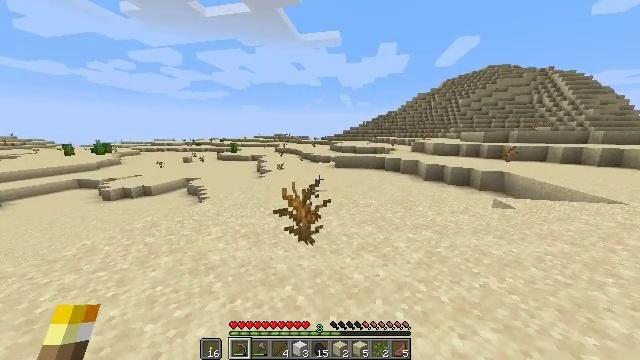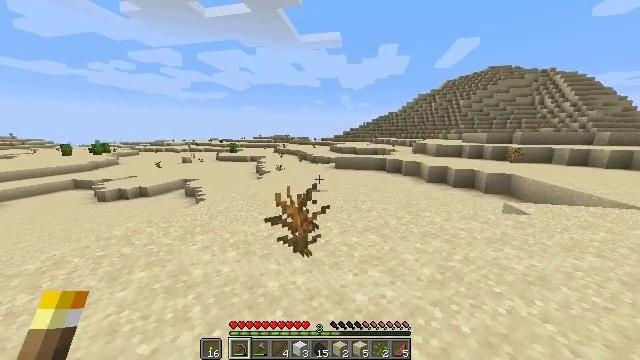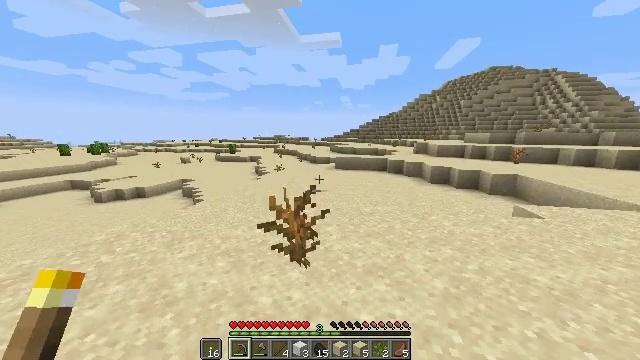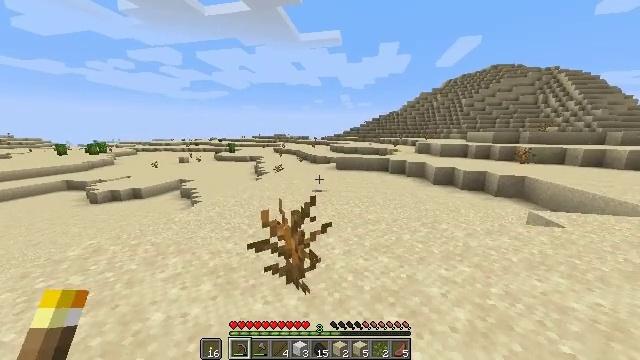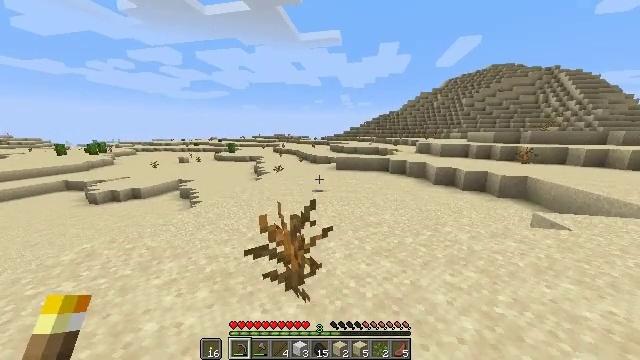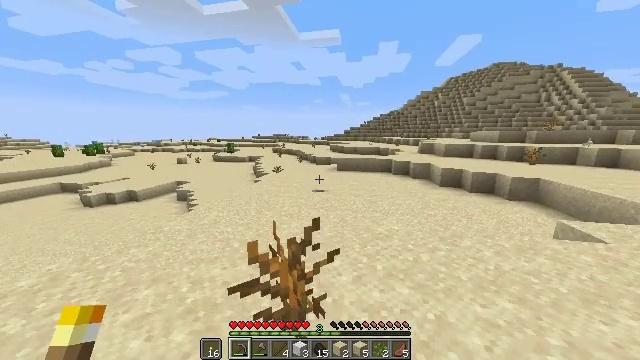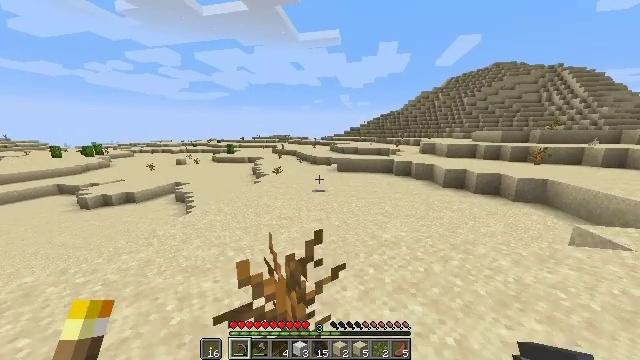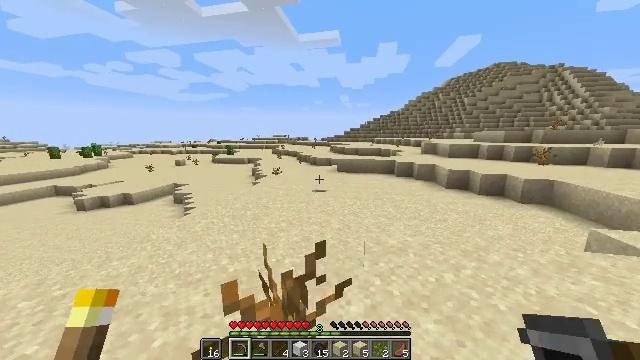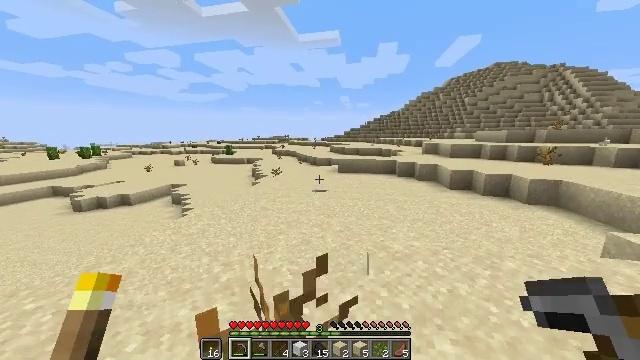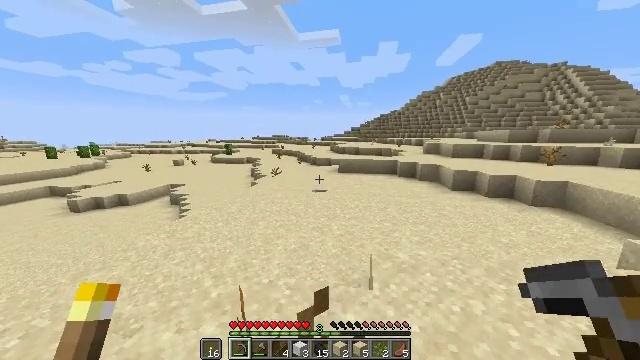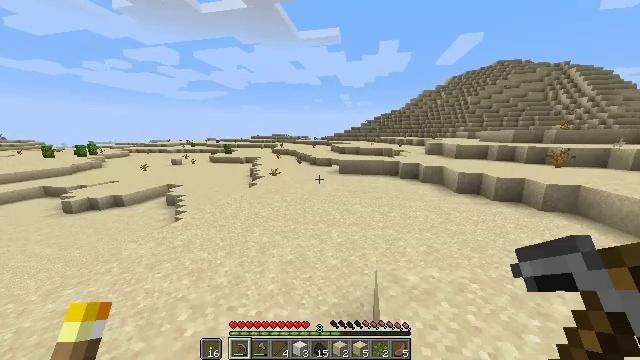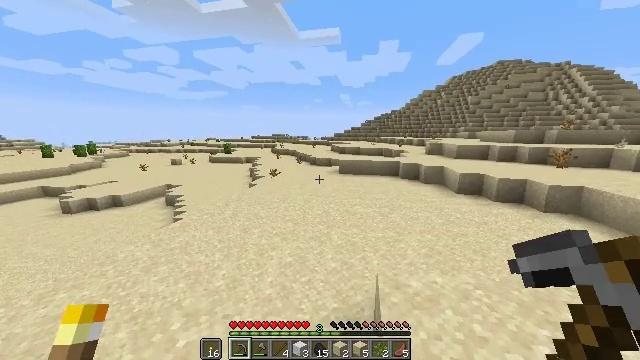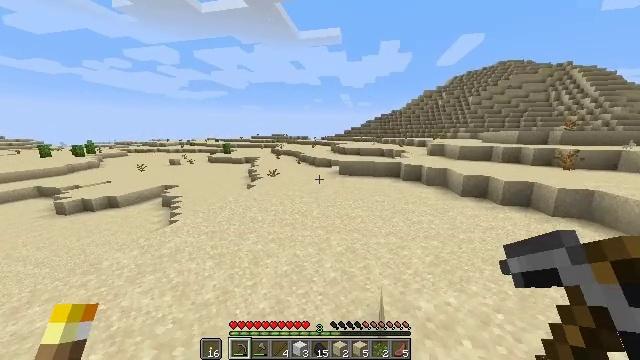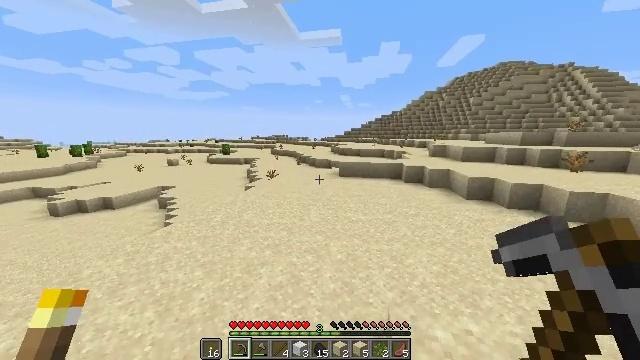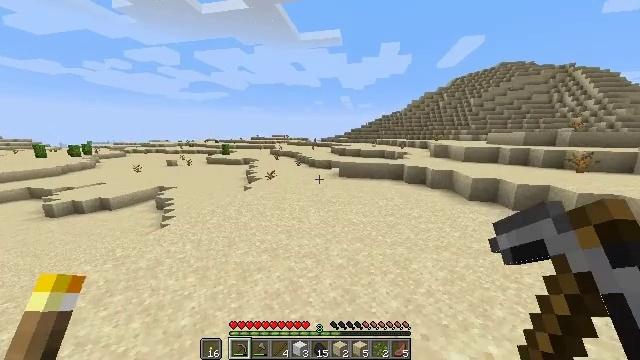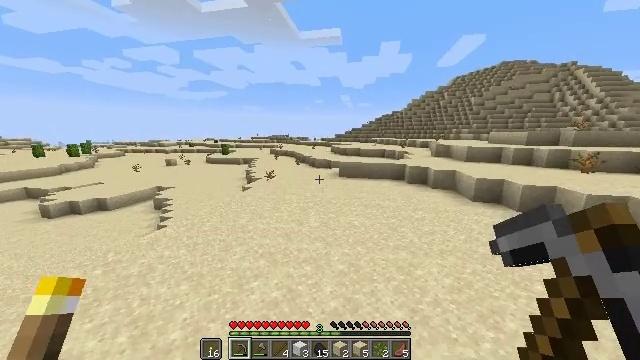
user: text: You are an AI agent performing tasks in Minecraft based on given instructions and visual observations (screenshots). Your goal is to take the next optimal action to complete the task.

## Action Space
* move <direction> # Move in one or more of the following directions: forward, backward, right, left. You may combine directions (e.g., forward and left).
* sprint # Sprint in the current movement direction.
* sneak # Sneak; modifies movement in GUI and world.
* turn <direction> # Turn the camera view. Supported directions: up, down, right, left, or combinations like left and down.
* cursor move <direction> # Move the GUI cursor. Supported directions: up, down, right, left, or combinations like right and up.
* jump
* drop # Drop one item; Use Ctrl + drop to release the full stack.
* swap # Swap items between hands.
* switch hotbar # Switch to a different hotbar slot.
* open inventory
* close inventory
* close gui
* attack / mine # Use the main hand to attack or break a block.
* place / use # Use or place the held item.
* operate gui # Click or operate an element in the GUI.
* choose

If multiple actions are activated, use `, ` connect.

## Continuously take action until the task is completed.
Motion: motion action
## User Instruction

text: Harvest the dead bush.
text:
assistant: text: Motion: move forward
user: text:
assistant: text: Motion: move forward
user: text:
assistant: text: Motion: move forward
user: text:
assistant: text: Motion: move forward
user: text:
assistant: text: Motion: move forward
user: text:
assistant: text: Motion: move forward
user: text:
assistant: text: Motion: move forward
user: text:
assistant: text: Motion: move forward
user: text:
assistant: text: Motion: move forward
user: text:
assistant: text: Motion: move forward
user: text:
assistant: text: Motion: move forward
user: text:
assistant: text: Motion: move forward
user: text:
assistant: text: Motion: move forward
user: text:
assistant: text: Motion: move forward
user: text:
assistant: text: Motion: move forward
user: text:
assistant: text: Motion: move forward
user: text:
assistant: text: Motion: move forward
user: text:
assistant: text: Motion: move forward
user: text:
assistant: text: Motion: move forward
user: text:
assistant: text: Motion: move forward
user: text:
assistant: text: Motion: move forward
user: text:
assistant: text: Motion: move forward
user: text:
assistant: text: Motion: move forward
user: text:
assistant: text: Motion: move forward
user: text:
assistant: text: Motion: move forward, turn right and down
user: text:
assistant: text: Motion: move forward, turn right
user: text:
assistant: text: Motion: move forward, turn right
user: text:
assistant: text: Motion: move forward, turn left
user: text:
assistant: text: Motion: move forward, turn left
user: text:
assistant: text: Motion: move forward